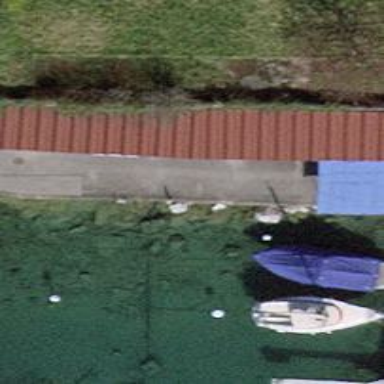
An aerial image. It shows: Boat shop.